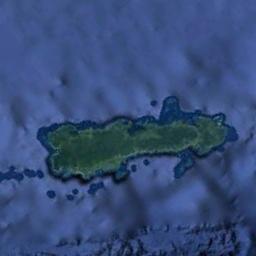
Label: island